Aerial crown-view tile of a tropical tree (Barro Colorado Island, Panama), acquired 20241014:
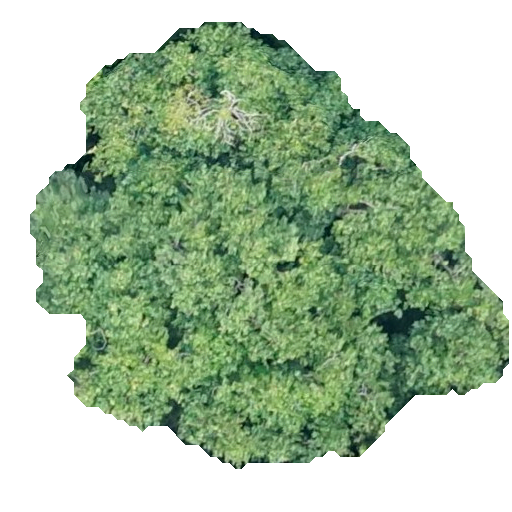
Species: Quararibea asterolepis
GBIF accepted scientific name: Quararibea asterolepis
Crown area: 223.909 m²